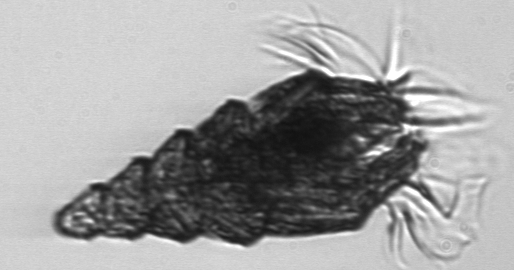
Label: Laboea_strobila